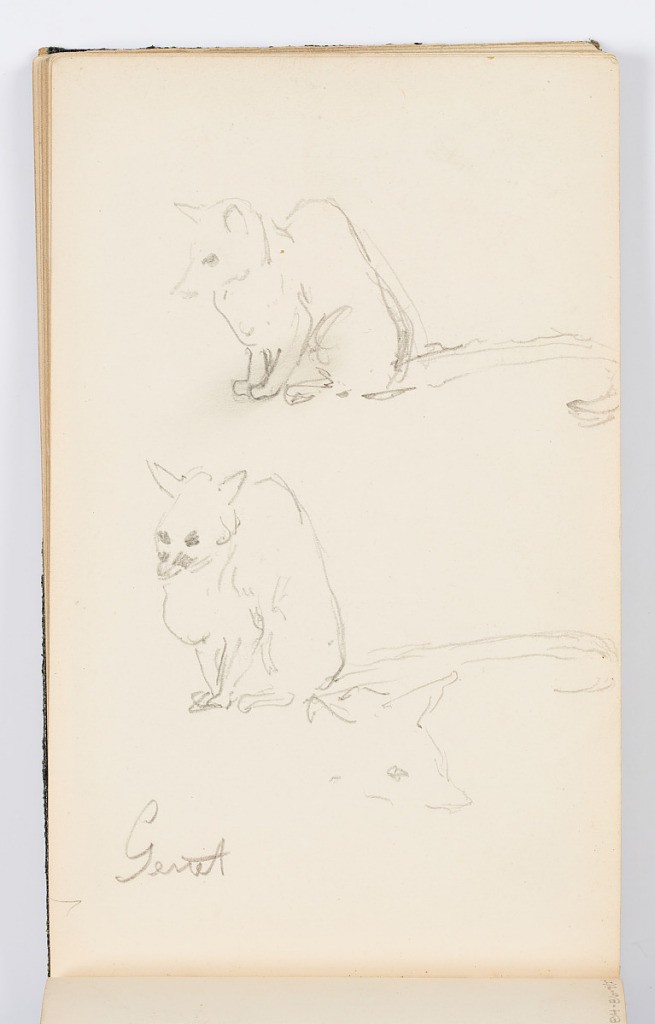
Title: Sketchbook Page: Sketches of a Genet
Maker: Kenyon Cox, American, 1856–1919
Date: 1883
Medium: Graphite on paper
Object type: Sketchbook folio
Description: Recto: Two sketches of animal with long tail, with an additional sketch of its head below.
Verso: Sketch of hilly landscape.